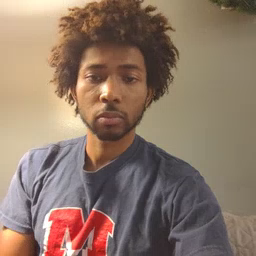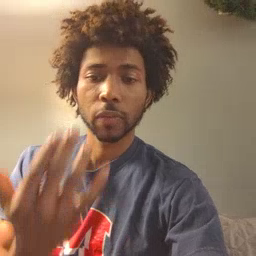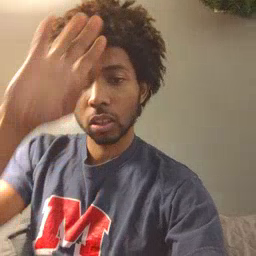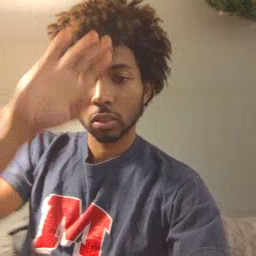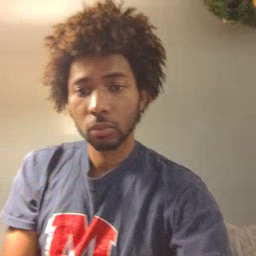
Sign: fireman